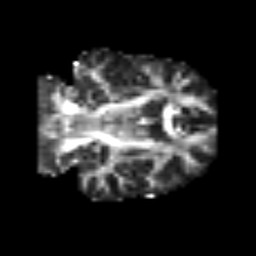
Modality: FA
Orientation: coronal
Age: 72
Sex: male
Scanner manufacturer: siemens
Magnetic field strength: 3 T
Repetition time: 3.2 s
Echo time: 0.081 s